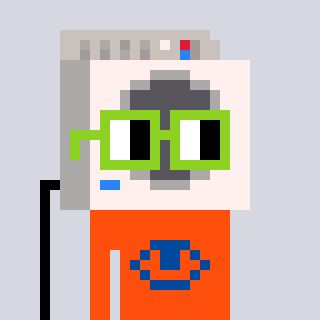
a pixel art character with square light green glasses, a washing machine-shaped head and a orange-colored body on a cool background